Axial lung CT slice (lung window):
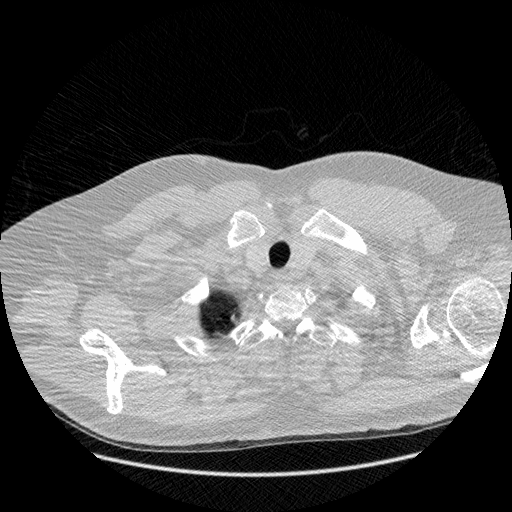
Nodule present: no